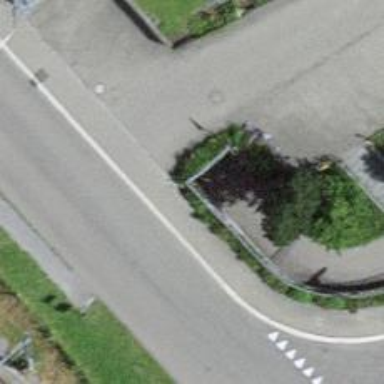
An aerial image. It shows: Footway on asphalt surface passing through tunnel.